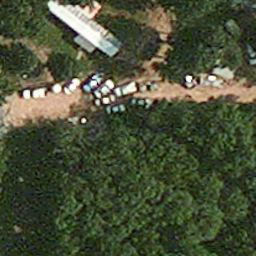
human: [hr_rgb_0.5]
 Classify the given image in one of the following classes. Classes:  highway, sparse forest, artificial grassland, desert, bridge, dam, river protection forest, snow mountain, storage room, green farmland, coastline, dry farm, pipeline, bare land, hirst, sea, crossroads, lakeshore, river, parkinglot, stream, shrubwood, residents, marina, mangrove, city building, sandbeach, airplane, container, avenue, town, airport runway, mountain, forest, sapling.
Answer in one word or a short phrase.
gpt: avenue